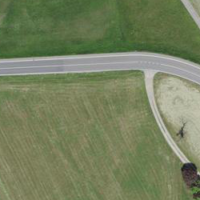
EUNIS habitat code: 52
Species observed at this site:
Epipactis palustris